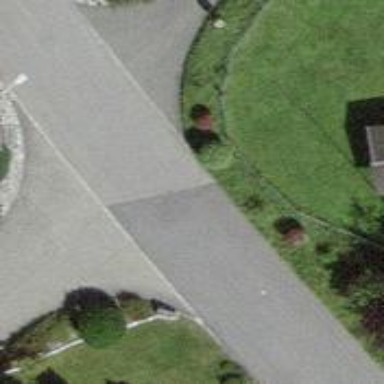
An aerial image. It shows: Residential road.